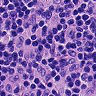
Metastatic tissue present: no